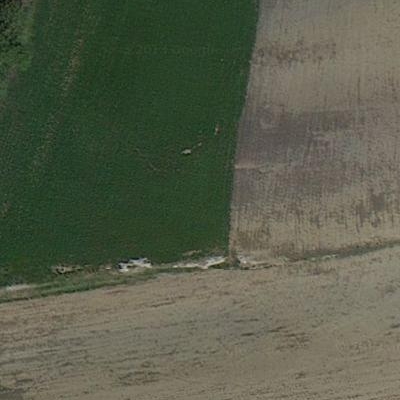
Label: Field